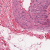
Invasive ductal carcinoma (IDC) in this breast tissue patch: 0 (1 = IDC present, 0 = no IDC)